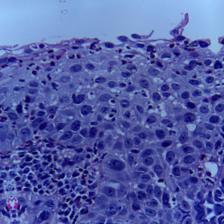
Diagnosis: OSCC